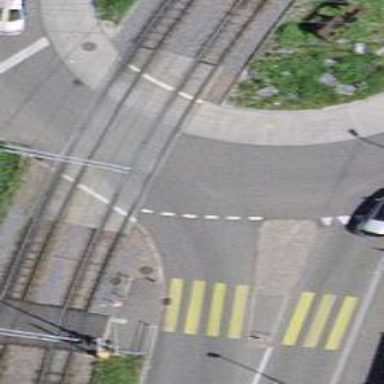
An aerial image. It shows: Level crossing along the railway.